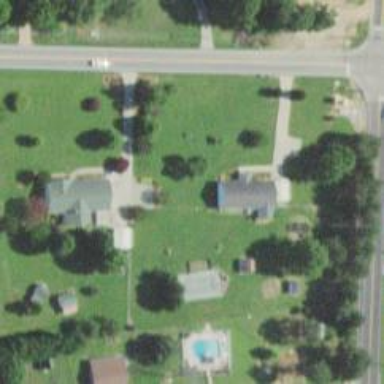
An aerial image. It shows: Driveway.